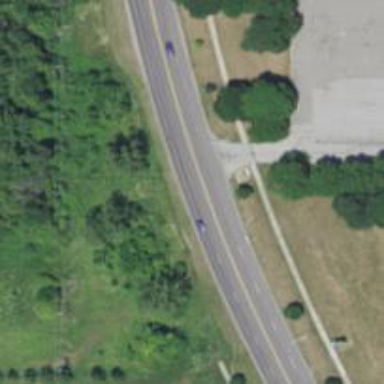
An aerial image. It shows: Tertiary road with sidewalk on the left.